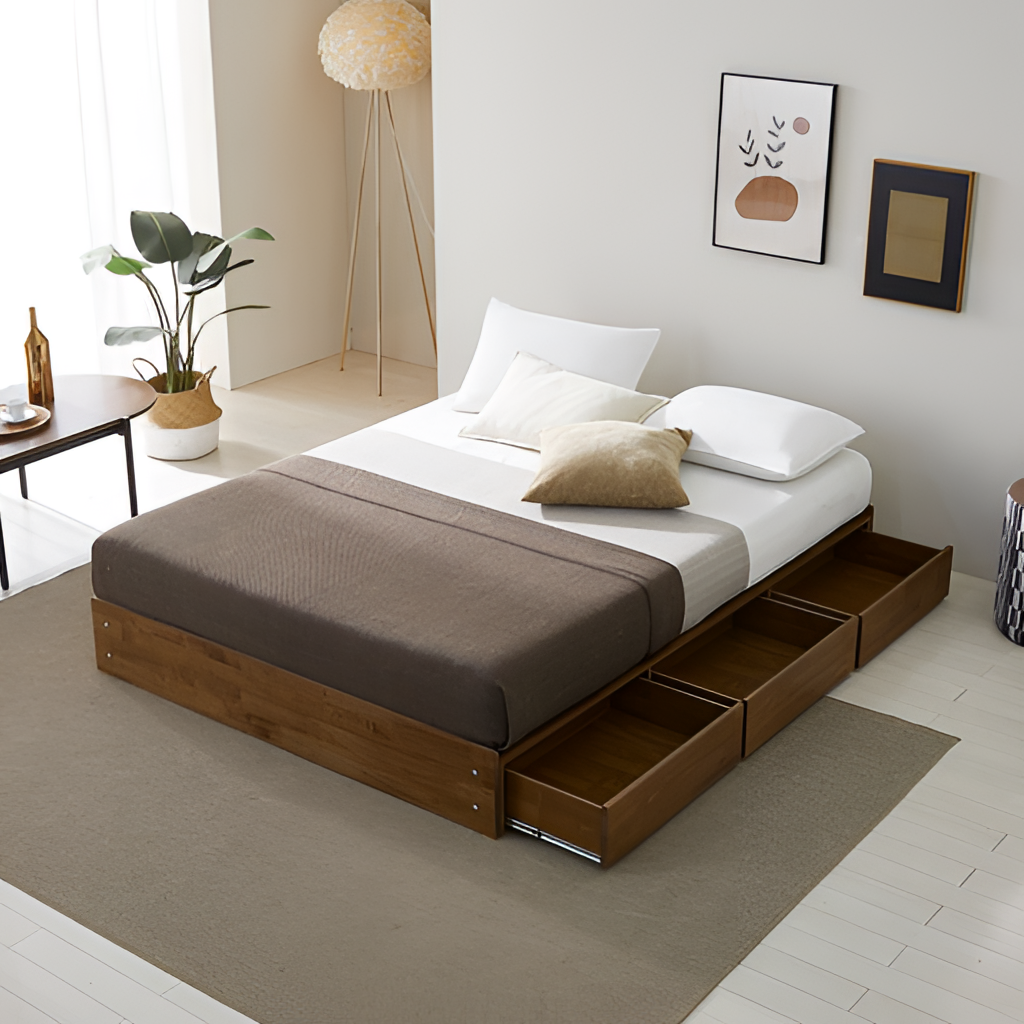
bedroom, wood platform bed, cream paint wallpaper, with solid pattern, minimalist, wood flooring, with plank pattern